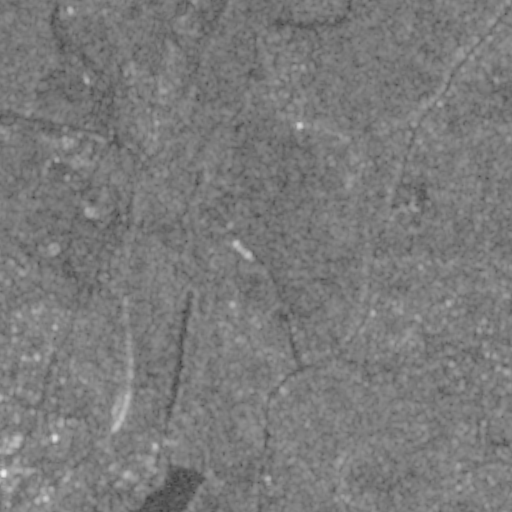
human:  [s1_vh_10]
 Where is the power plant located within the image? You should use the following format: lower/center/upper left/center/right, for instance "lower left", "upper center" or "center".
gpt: The power plant is located in the lower left of the image.
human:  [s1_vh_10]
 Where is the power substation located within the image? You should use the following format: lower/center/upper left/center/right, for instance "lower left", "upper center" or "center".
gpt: The power substation is located in the lower left of the image.
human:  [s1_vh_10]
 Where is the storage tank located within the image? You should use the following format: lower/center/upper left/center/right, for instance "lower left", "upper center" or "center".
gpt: The storage tank is located in the lower left of the image.
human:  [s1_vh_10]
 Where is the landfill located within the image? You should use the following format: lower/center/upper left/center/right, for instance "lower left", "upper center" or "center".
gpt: There is no landfill in the image.

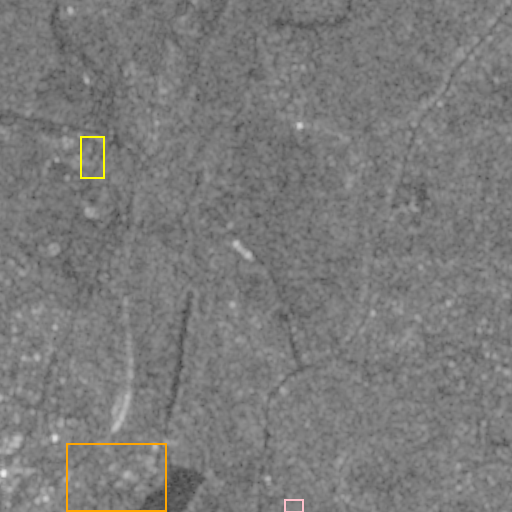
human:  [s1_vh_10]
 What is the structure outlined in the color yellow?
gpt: The structure outlined in yellow is a parking lot.
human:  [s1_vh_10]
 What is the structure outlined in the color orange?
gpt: The structure outlined in orange is a power plant.
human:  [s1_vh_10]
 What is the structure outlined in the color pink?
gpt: The structure outlined in pink is a power substation.
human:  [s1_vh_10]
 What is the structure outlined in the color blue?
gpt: There is no blue outline.